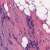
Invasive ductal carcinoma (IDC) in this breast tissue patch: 1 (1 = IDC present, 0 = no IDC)